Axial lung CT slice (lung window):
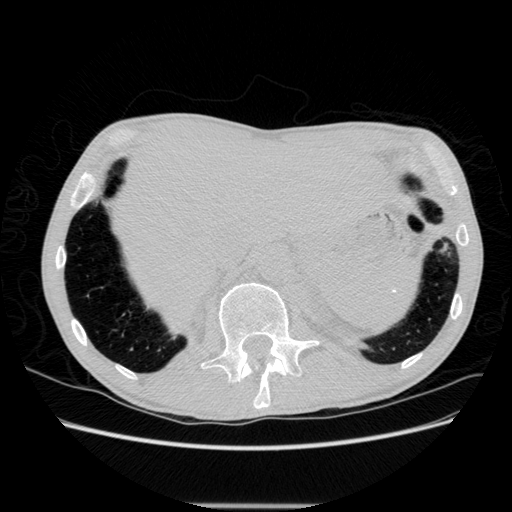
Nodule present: no